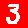
Digit: 3